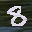
Label: 8